You are looking at the continuous-wavelet transform of a rotating shaft's vibration signal. Based on the visible evidence, which rotor condition applies: normal, misalignment, unbalance, looseness?
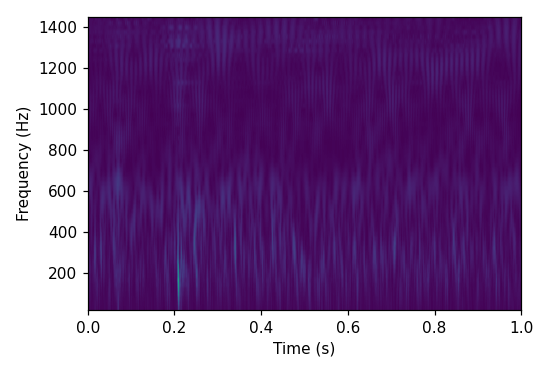
Answer: normal